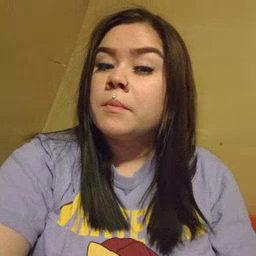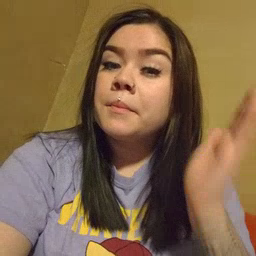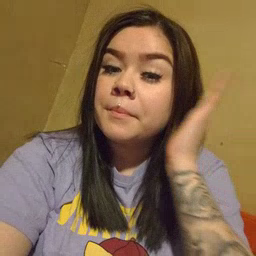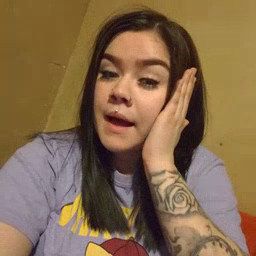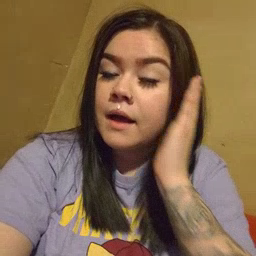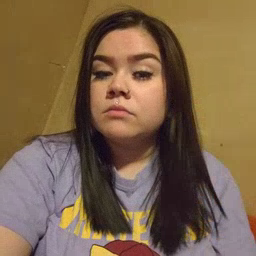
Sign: bed